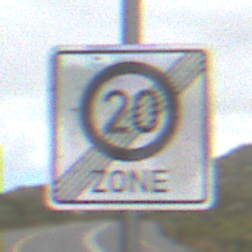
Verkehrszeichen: EndeZone20
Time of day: Midday
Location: Outdoor (Nature)
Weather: Overcast
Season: NotSpecified
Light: Natural